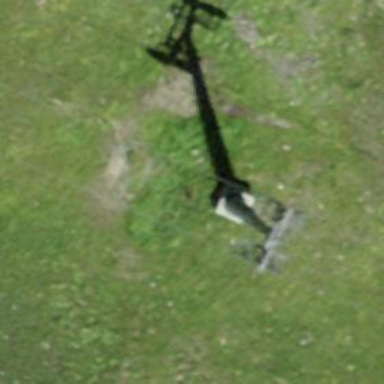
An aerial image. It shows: Pylon used for aerialway.